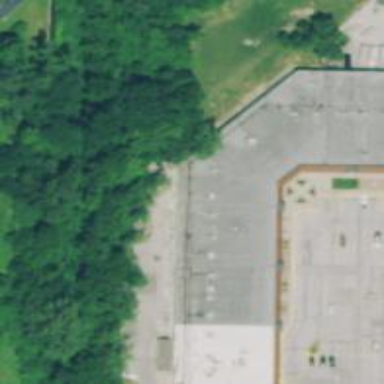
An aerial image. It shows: Retail building.